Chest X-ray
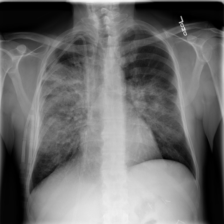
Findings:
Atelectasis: negative
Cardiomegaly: negative
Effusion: negative
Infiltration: positive
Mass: negative
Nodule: negative
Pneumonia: negative
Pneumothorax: negative
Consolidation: negative
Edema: positive
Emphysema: negative
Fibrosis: negative
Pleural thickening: negative
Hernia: negative